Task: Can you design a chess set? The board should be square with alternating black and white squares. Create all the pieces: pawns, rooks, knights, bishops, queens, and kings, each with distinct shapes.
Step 4879:
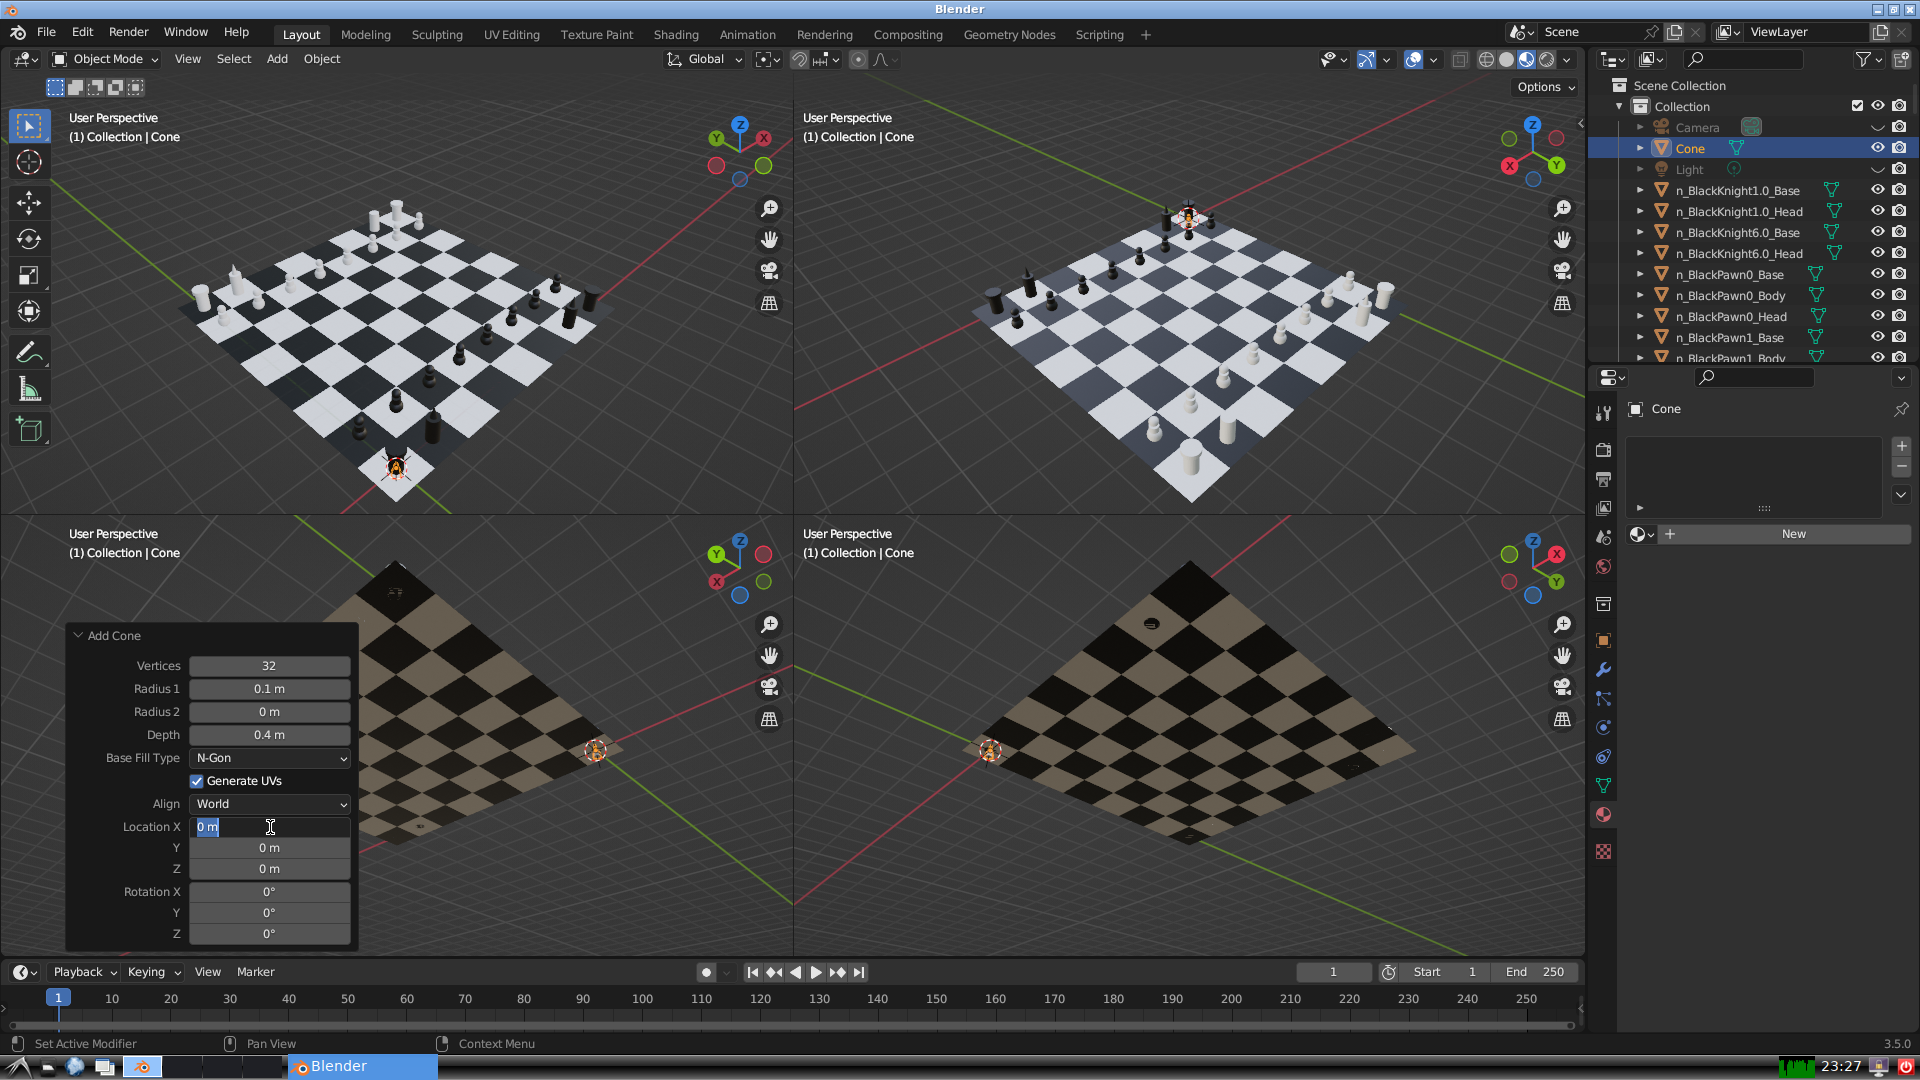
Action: input_text: 6.0